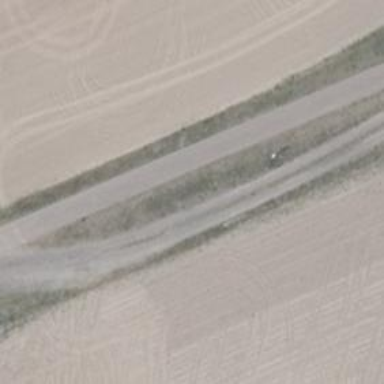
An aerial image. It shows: Track with grade 3 surface.